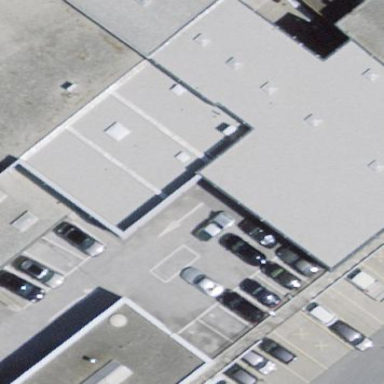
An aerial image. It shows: Car shop.